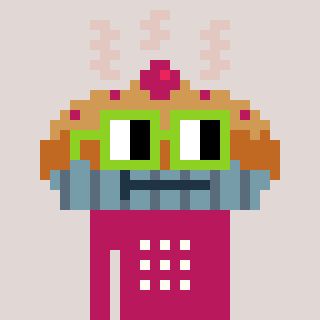
a pixel art character with square light green glasses, a pie-shaped head and a darkpink-colored body on a warm background